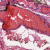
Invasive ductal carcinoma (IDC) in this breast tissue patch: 0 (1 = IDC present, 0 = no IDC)